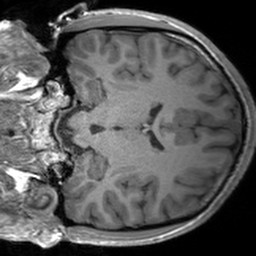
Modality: T1w
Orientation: coronal
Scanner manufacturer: siemens
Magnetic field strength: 3 T
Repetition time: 1.54 s
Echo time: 0.00234 s